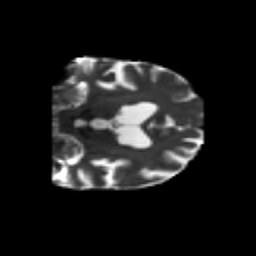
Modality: T2w
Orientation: coronal
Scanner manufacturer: siemens
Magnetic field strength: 3 T
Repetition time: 6.8 s
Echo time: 0.093 s